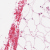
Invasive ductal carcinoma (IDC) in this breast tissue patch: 0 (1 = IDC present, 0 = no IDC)